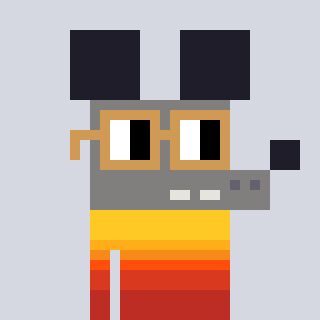
a pixel art character with square brown glasses, a mouse-shaped head and a magenta-colored body on a cool background